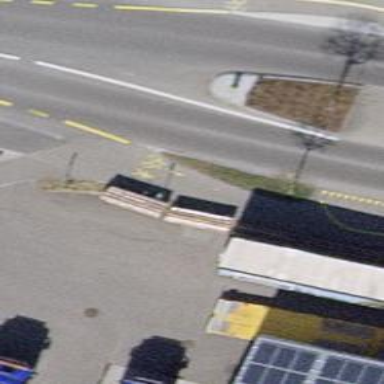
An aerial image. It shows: Asphalt sidewalk along the footway.